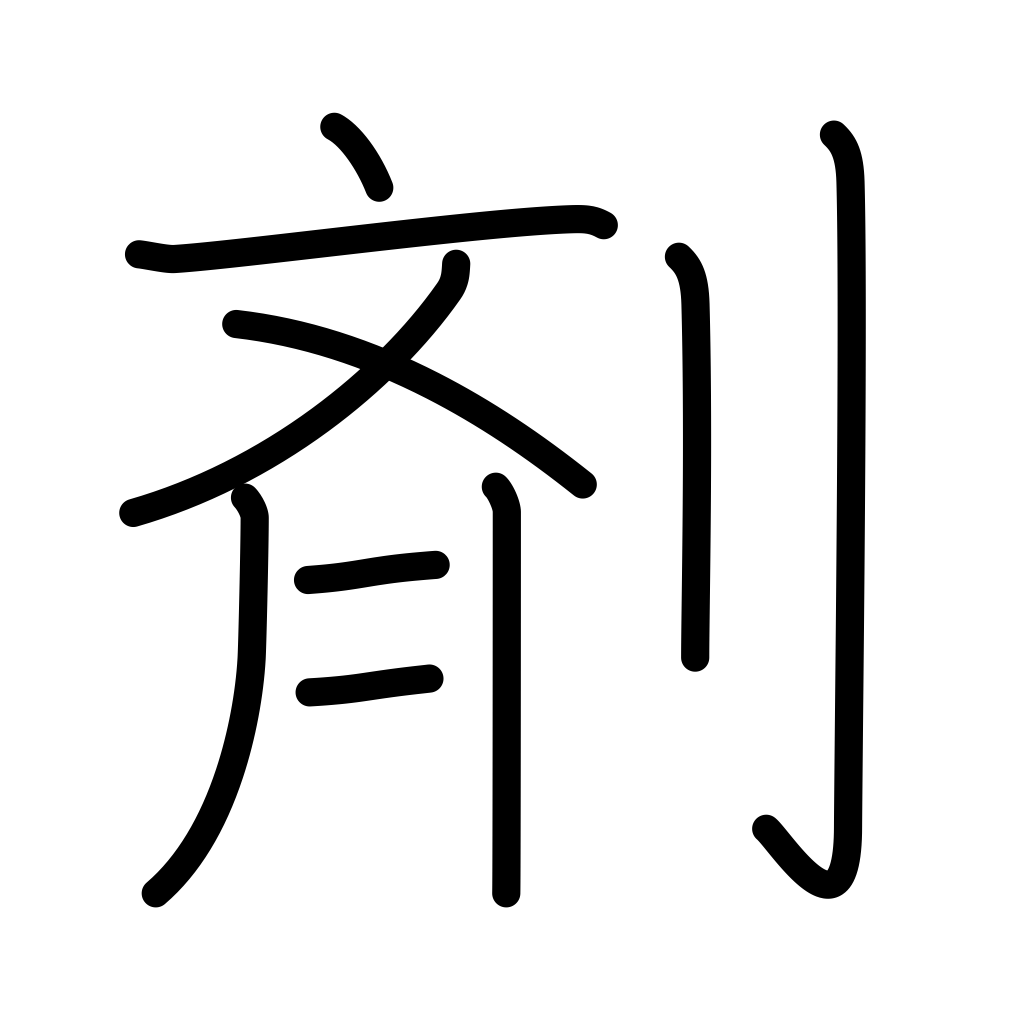
Meaning: dose, medicine, drug